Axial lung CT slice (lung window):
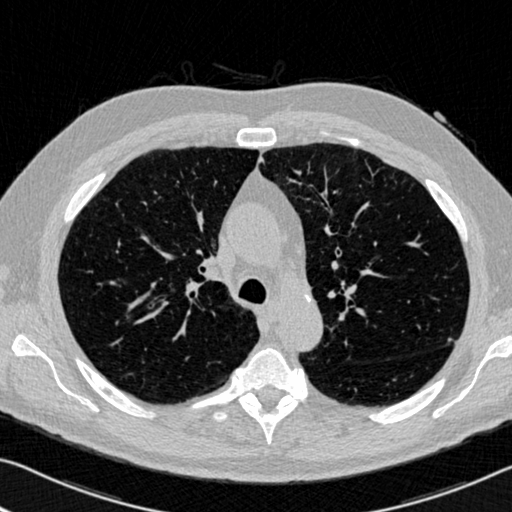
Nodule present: yes
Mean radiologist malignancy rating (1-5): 3